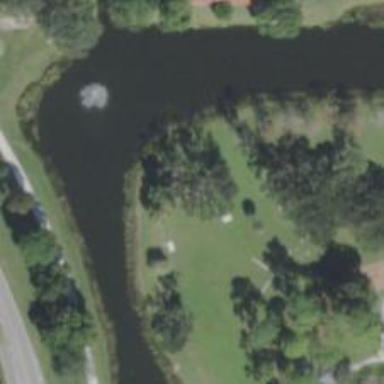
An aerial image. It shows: Disc golf hole.